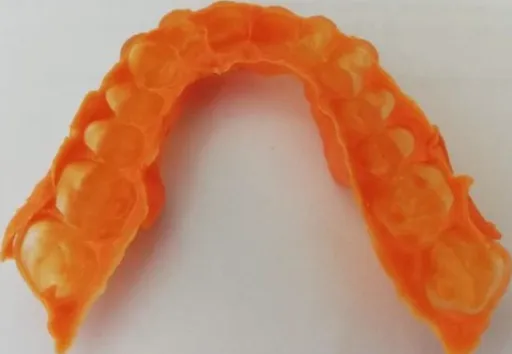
Silicon test for splint adaptation.
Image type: pathology (immunostaining)